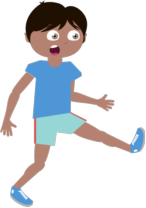
surprised boy kicking on leg